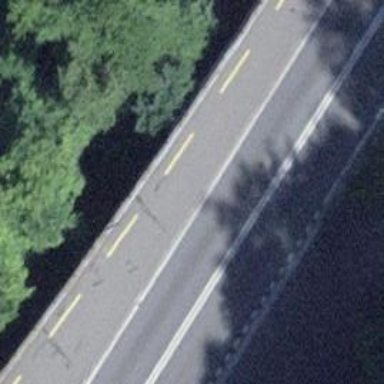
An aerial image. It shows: Asphalt road with separate sidewalks and separate cycleway. The road is classified as primary highway.